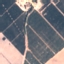
Land use / land cover class: PermanentCrop